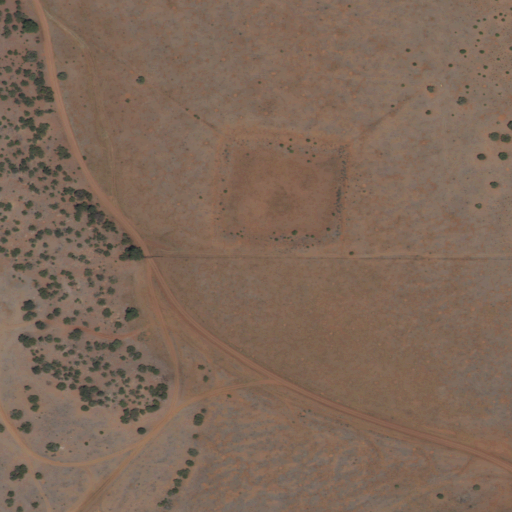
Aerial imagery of valley in New Mexico named Bonita Canyon containing grassland, evergreen forest, open development, and shrub